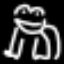
Label: frog